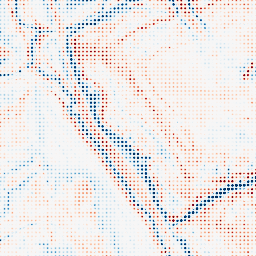
Category: edge_preserving
Decomposition family: bilateral
Decomposition parameters: d: 21
sigma_color: 50
sigma_space: 25
Upsampling method: sinc_blackman
Upsampling parameters: scale: 8
kernel_size: 4
Upsampling scale: 8